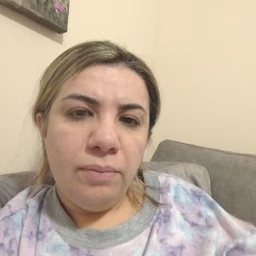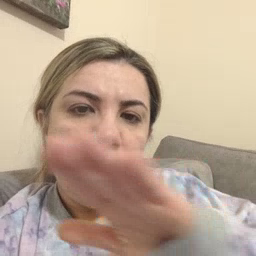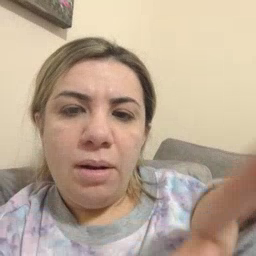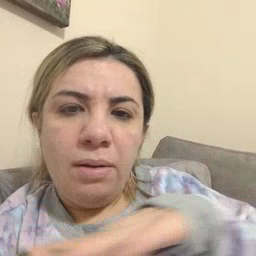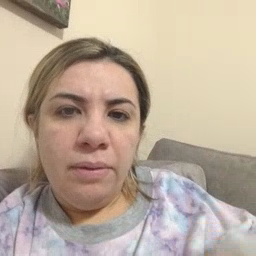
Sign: clean